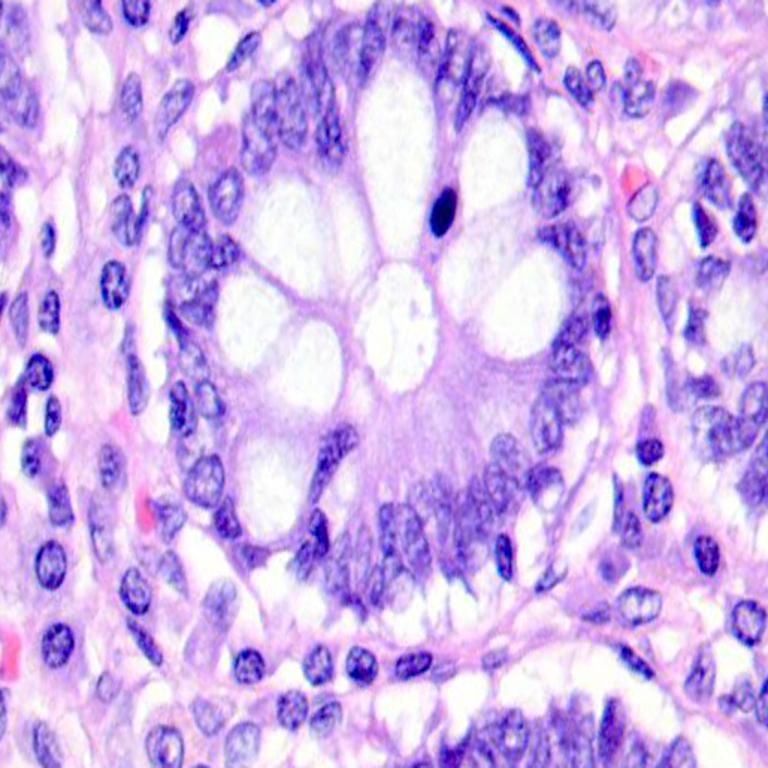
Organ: colon
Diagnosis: benign